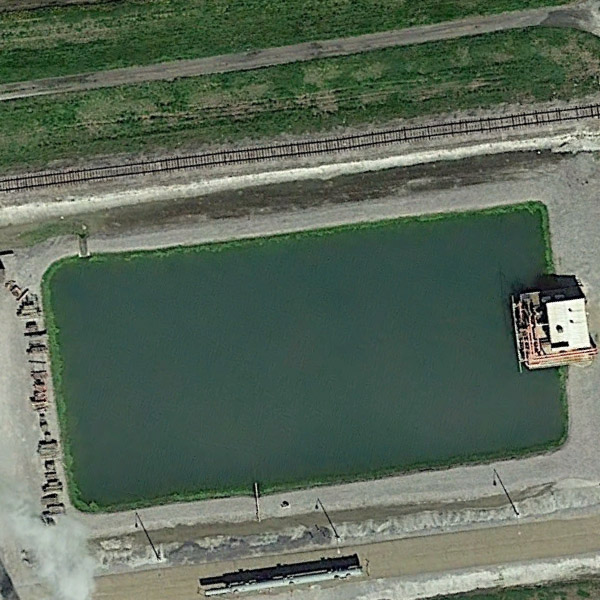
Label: Pond